Field crop: maize
Growth stage: 1
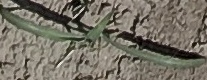
Species: sorghum